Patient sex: M
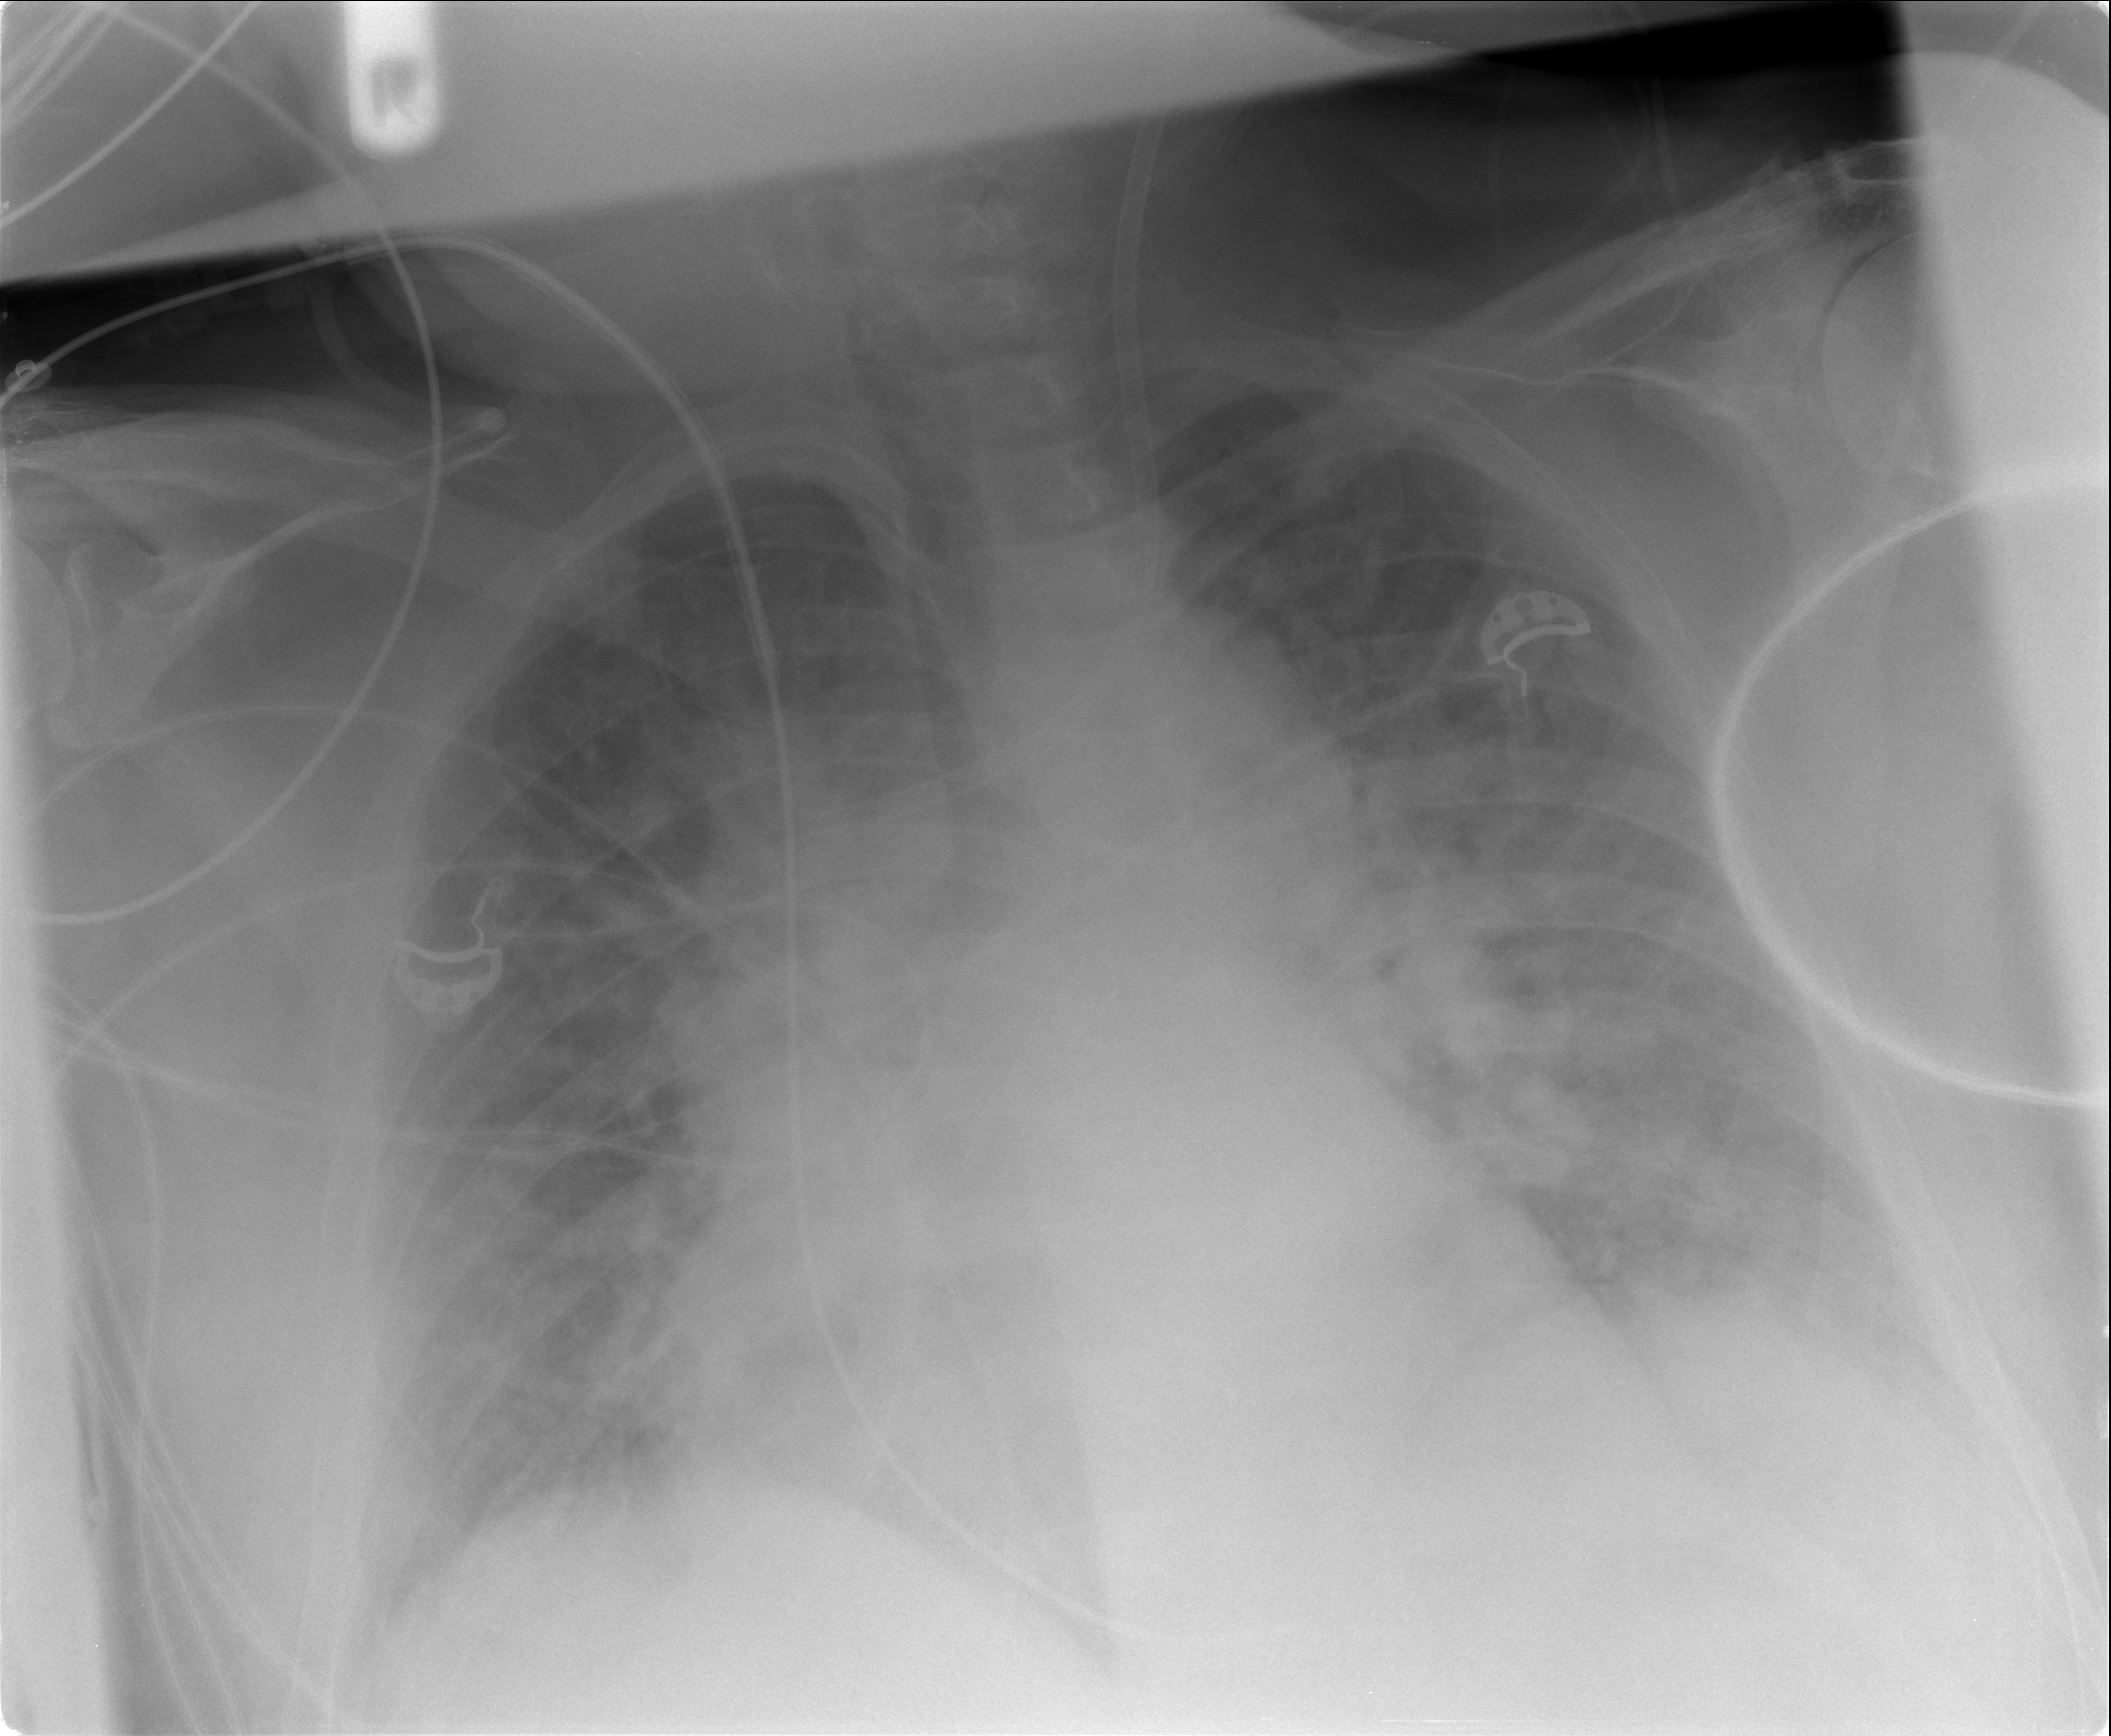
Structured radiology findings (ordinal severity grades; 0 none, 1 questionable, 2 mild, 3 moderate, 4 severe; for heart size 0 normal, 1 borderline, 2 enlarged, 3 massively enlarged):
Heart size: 3
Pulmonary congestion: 3
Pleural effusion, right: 2
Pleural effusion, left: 2
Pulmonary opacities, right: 3
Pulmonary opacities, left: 3
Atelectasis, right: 2
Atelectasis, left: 2